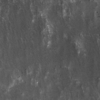
Label: not_dusty